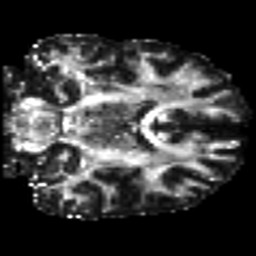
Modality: FA
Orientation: coronal
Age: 26
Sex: female
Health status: healthy
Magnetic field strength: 3 T
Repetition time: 8.4 s
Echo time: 0.0926 s